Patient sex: M
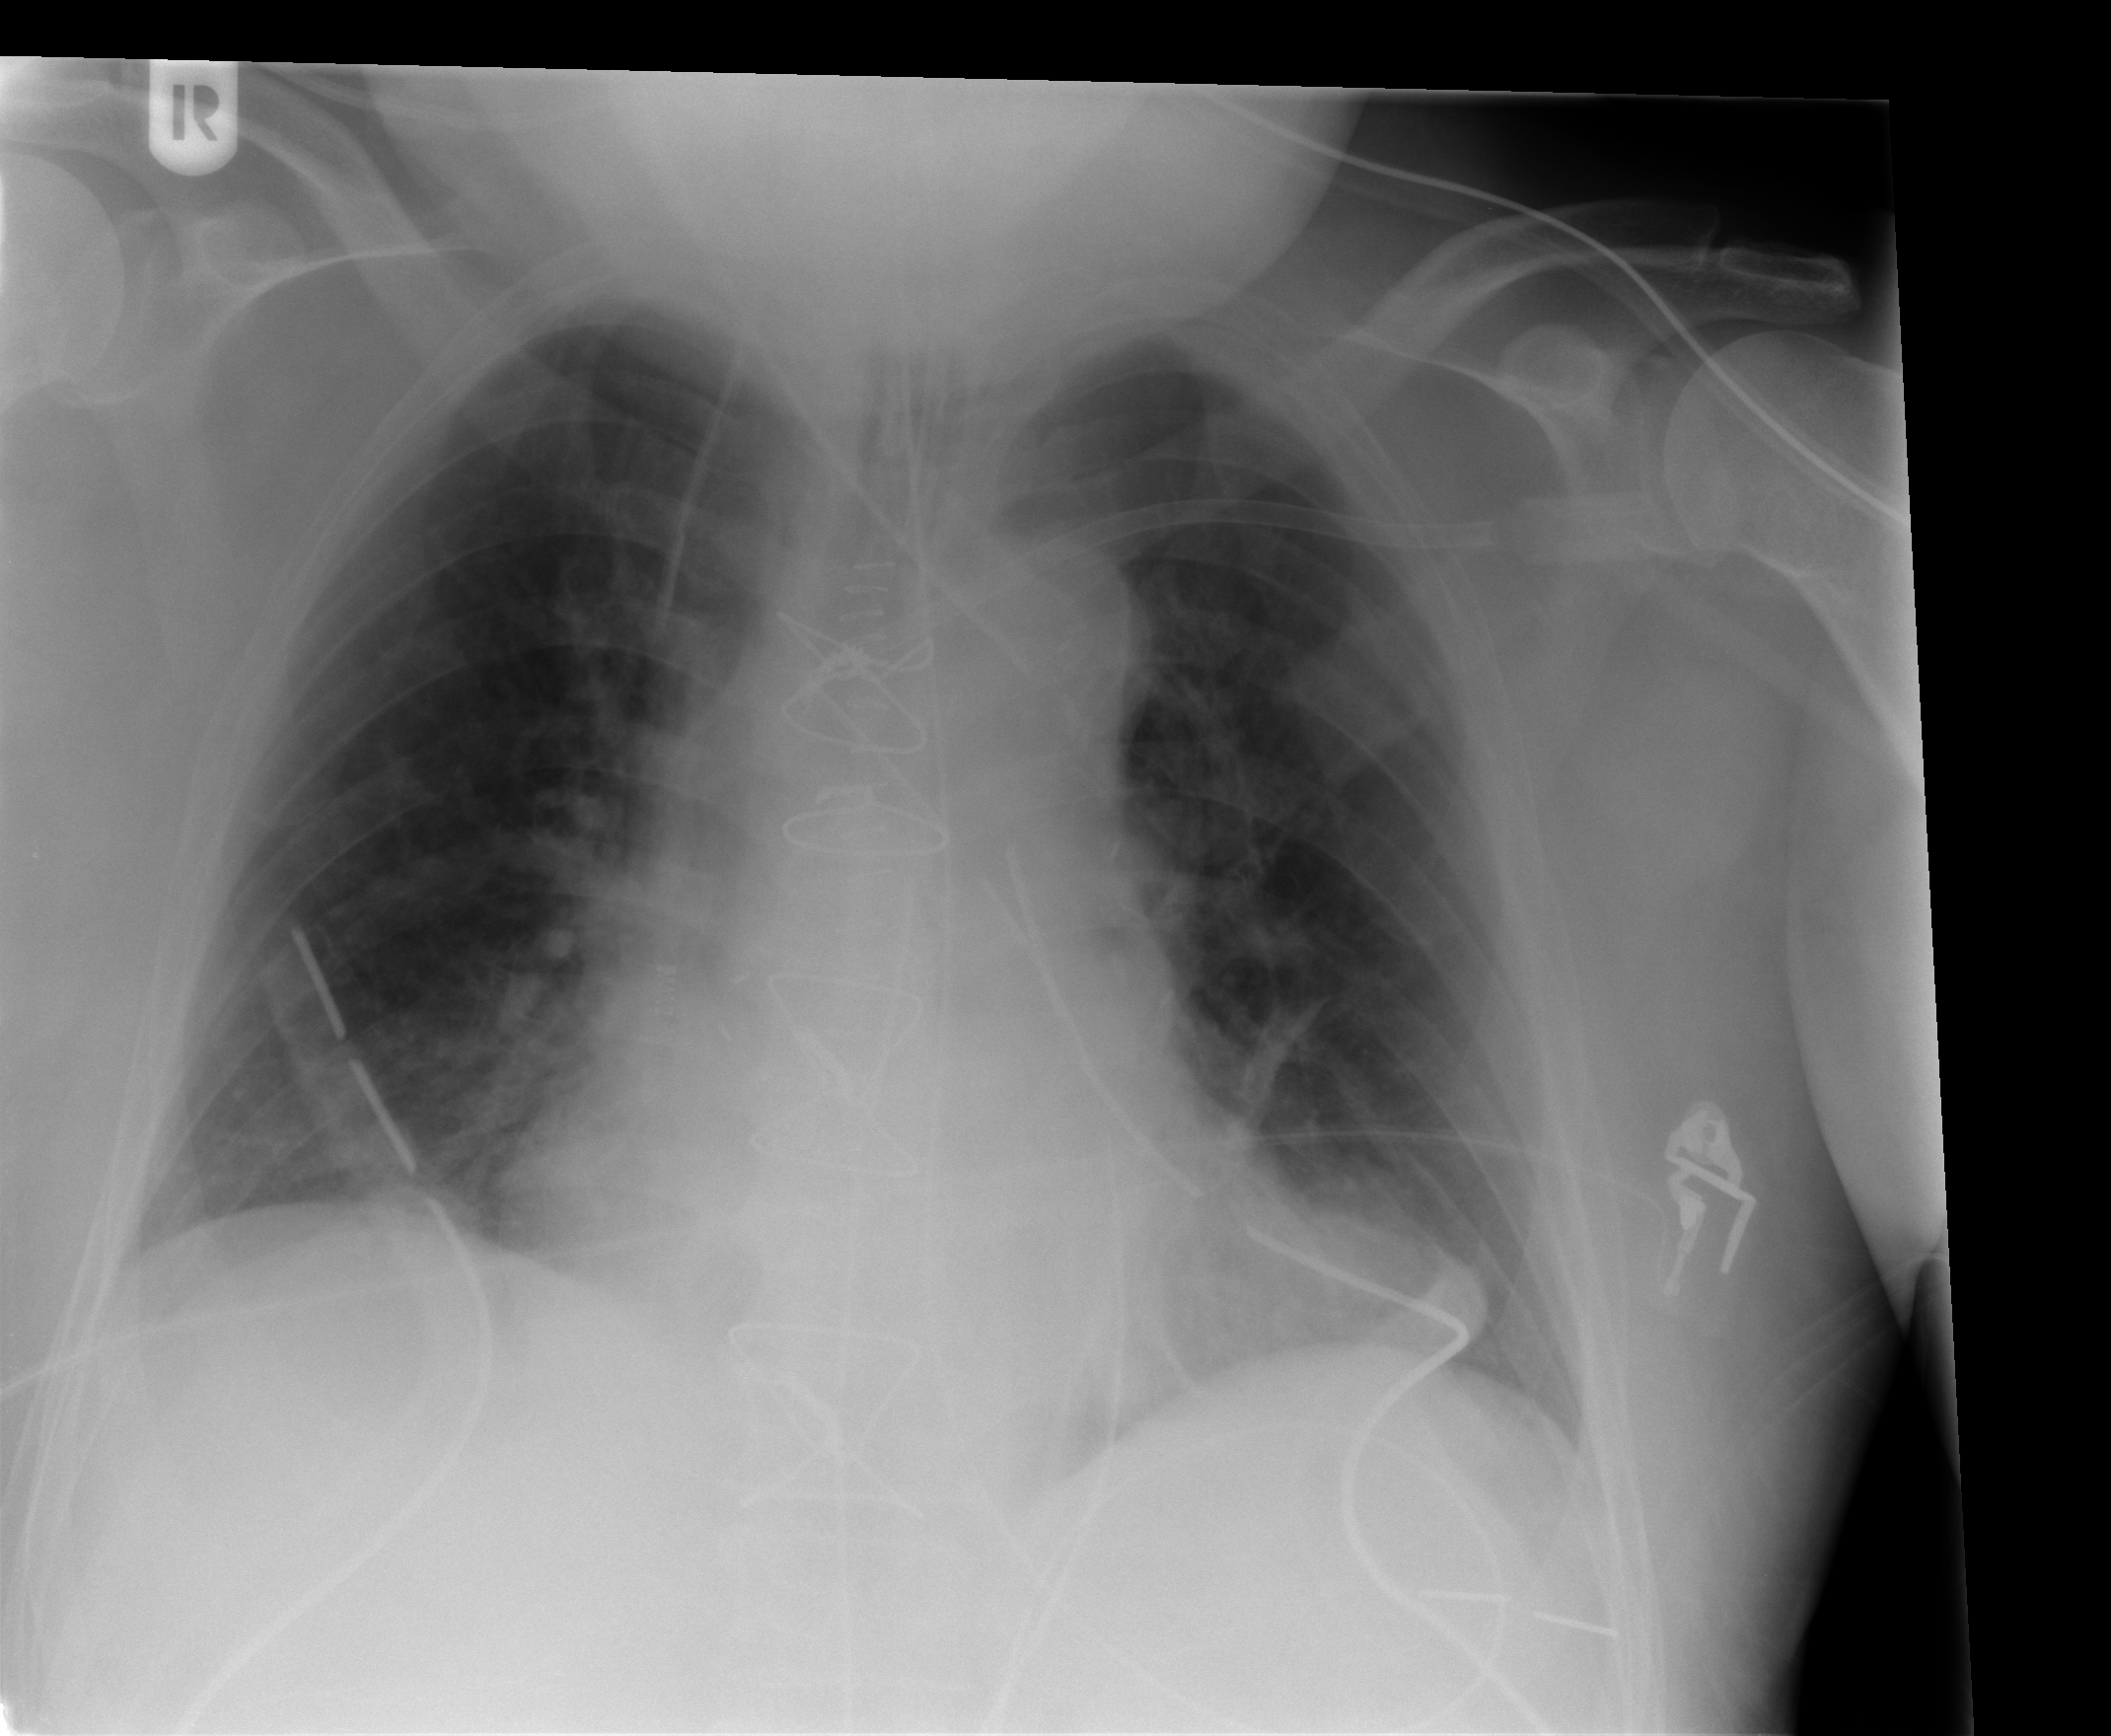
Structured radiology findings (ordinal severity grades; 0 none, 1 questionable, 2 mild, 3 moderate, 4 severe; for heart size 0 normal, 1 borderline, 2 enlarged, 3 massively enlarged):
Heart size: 2
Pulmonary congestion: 3
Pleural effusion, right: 0
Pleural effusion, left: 0
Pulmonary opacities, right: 1
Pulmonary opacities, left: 0
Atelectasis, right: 2
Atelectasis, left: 2